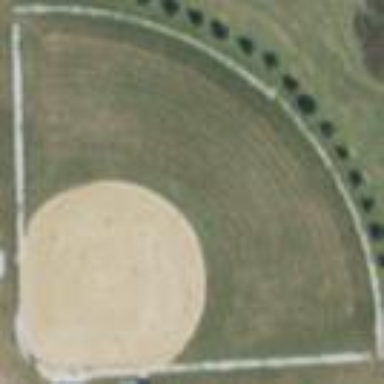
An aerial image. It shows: Baseball pitch for leisure and sports activities.